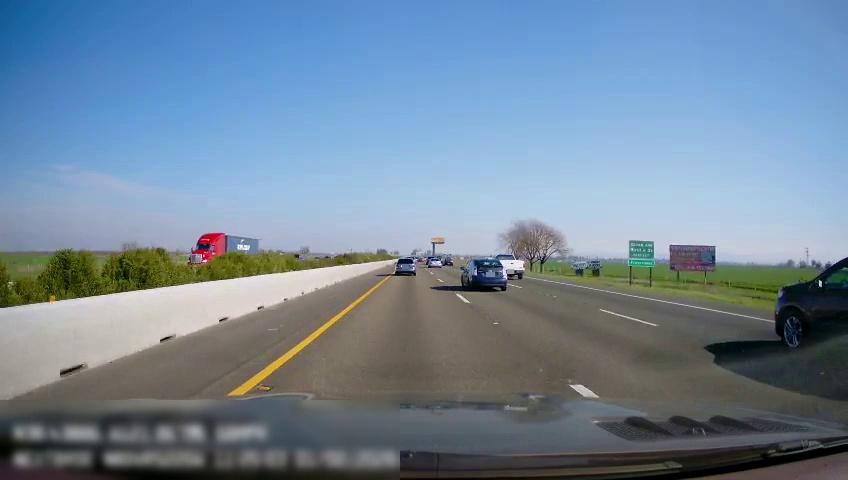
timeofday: Day
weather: Sunny
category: Drivable Space
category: Vehicles | Car
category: Vehicles | Truck
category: Vehicles | Truck
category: Vehicles | Car
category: Vehicles | Car
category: Vehicles | SUV
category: Lanes | Current Lane
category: Lanes | Current Lane
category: Lanes | Alternate Lane
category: Lanes | Alternate Lane
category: Traffic | Signs